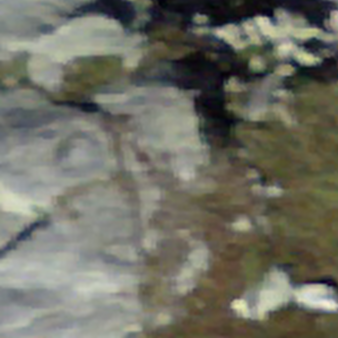
Label: other